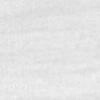
Label: no_change